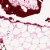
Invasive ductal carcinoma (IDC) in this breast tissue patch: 0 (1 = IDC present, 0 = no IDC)